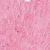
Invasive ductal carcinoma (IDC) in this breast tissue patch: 0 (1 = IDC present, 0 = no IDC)